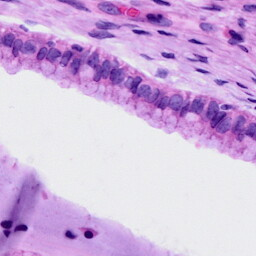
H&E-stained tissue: Cervix